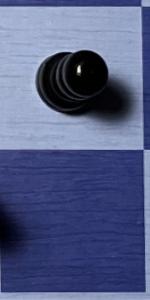
Label: Empty